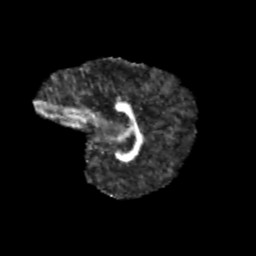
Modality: FA
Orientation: sagittal
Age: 9
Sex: female
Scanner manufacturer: siemens
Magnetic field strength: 3 T
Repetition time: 3.8 s
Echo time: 0.07 s